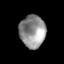
Tissue: prostate
Cell type: T cells
Senescence score: 0.2761
Nuclear area (px): 826
Mean DAPI intensity: 144.952